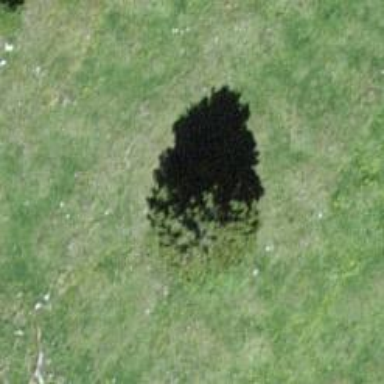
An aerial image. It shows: Needle-leaved tree in natural setting.